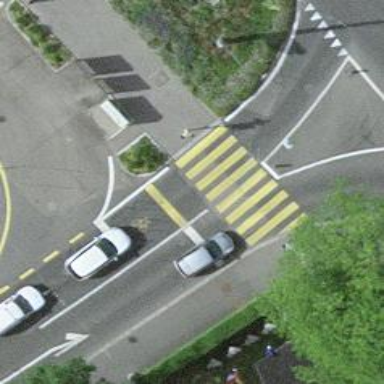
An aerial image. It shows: Crossing with traffic signals.